Question: I was trying to generate a Simple Spring-MVC project using this
<URL> tutorial
However. upon importing the project in eclipse. there were several errors(well for me atleast)
First is this.
The packages are colored white. what I was expecting is the packages should be brown, like the normal projects in Eclipse.

Next. When Implemented the interface Named IndexController. it told me this error
> "The Resource is not on the build path of a Java Project
what have I done wrong?
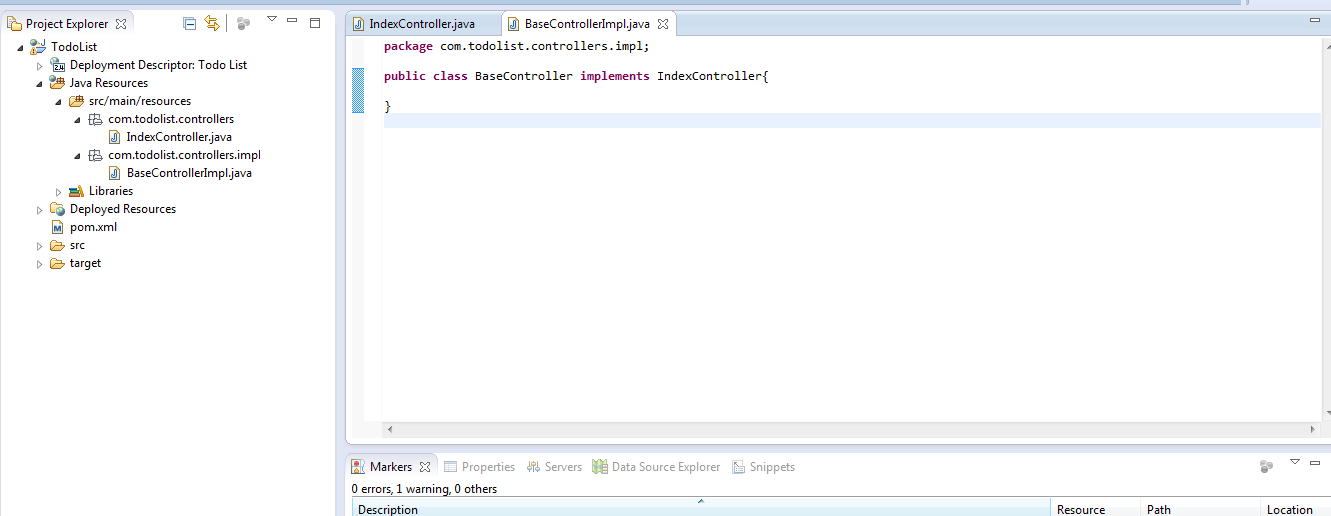
Answer: '.java''resources''/java/'
The workaround is shown below, but first, understand what's going on:
In the Maven default folder structure, Java source files ('.java') should be in the
'/src/*/java' folders, such as '/src/main/java' and '/src/test/java'.
The '/src/*/resources' folders are reserved for resources to be used by the program, like configuration/properties files, images and so on:
'''
src
|--main
| |--java
| | |--com
| | | |--mypackage
| | | |--MyClassA.java
| | | |--submypackage
| | | |--SomeOtherClass.java
| | |--net
| | |--netpackage
| | |--MyNetClassA.java
| |--resources
| |--myAppConfig.xml
|--test
|--java
| |--com
| |--anotherpackage
| |--AnotherClassTest.java
|--resources
'''
## How to fix it:
Create a '/java/' source folder and place your '.java' files there:
- - - - 'src/main/java'

The 'src/main/java' should be created. 'com.todolist.*''.java'
If you can, just to make sure Maven/Eclipse catches up to the new structure: right-click your project and click 'Maven' -> 'Update Project...':